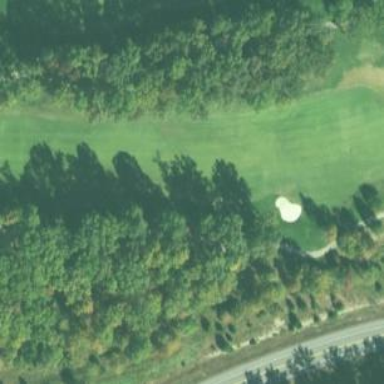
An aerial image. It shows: Golf fairway surrounded by grass.